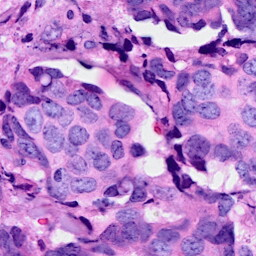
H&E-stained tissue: Breast